Field crop: tomato
Growth stage: 1
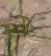
Species: cyperus